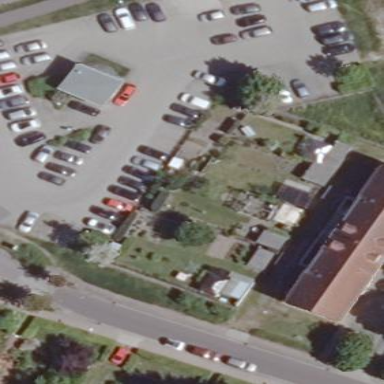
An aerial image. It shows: Parking area with surface.